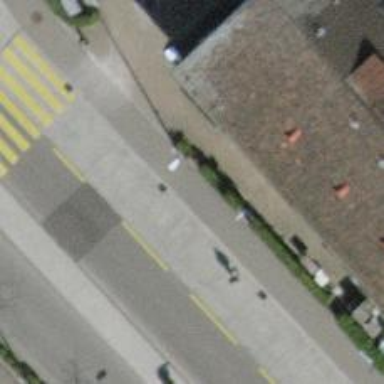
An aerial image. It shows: Bus stop with platform for public transport.